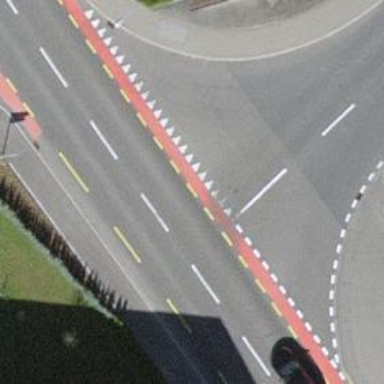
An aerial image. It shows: Road with "give way" sign.